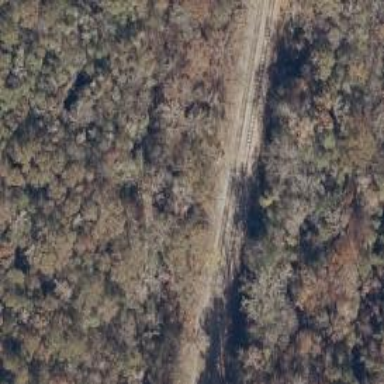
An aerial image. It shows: Railway track.